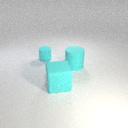
large cyan rubber cube in front of large cyan rubber cylinder